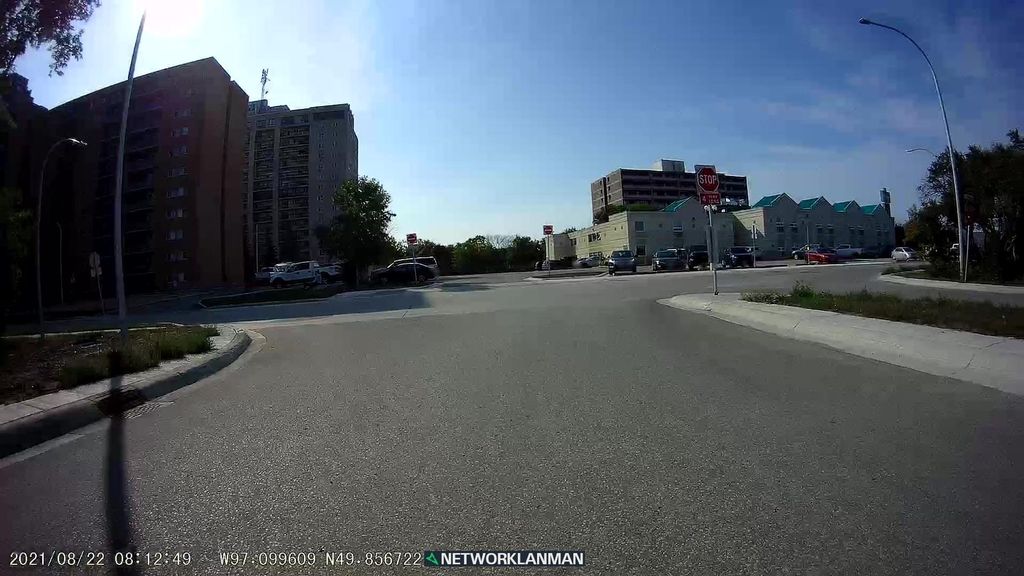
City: winnipeg